Field crop: maize
Growth stage: 2
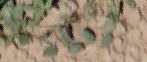
Species: convolvulus